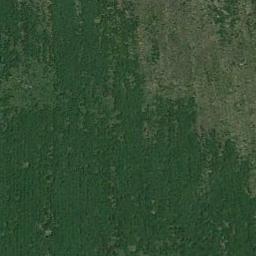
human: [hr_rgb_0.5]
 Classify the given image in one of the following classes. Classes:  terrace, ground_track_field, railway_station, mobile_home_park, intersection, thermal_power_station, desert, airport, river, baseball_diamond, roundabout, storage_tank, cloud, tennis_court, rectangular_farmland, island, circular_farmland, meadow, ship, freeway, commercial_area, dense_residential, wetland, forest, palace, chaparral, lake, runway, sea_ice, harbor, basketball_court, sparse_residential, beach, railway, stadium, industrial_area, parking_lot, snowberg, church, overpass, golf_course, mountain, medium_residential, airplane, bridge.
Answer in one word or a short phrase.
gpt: meadow